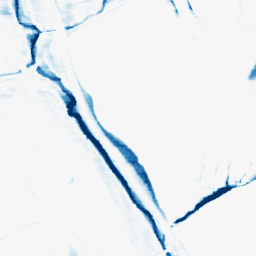
Category: morphological
Decomposition family: morphological_rect
Decomposition parameters: operation: closing
width: 20
height: 3
Upsampling method: sinc_blackman
Upsampling parameters: scale: 8
kernel_size: 16
Upsampling scale: 8